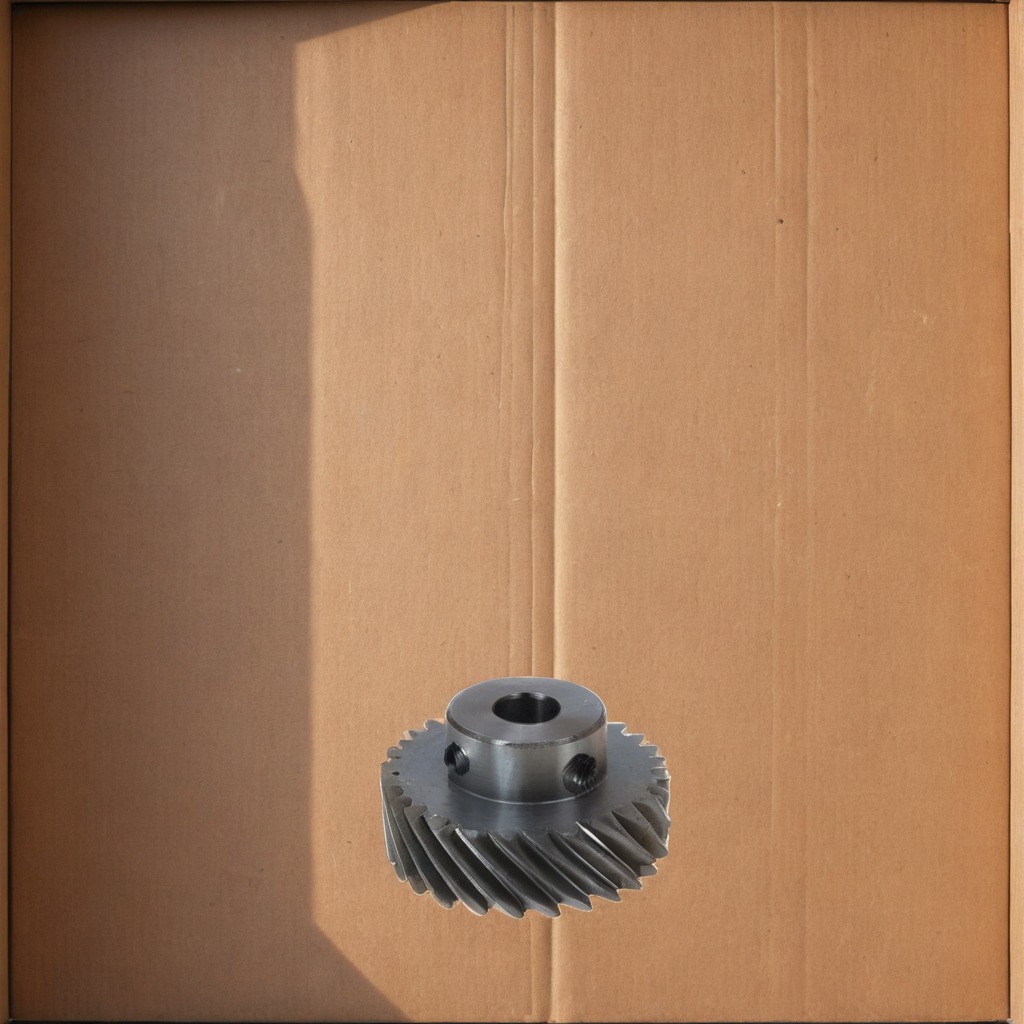
A steel gear with teeth is lying on the cardboard box surface in an outdoor workshop during daytime bright natural light soft shadows slightly creased but